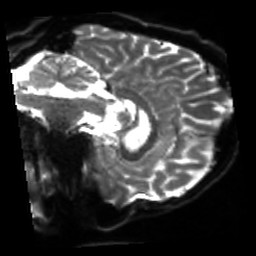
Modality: sbref
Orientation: sagittal
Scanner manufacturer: siemens
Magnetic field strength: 3 T
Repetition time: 4 s
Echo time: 0.0594 s